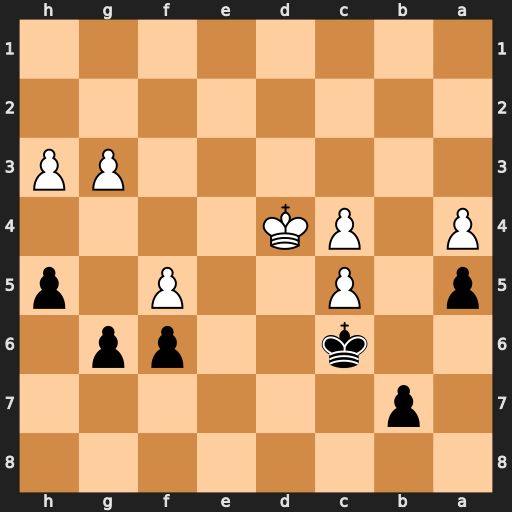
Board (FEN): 8/1p6/2k2pp1/p1P2P1p/P1PK4/6PP/8/8
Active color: b
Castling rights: -
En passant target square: -
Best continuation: g5 Kd3 Kxc5